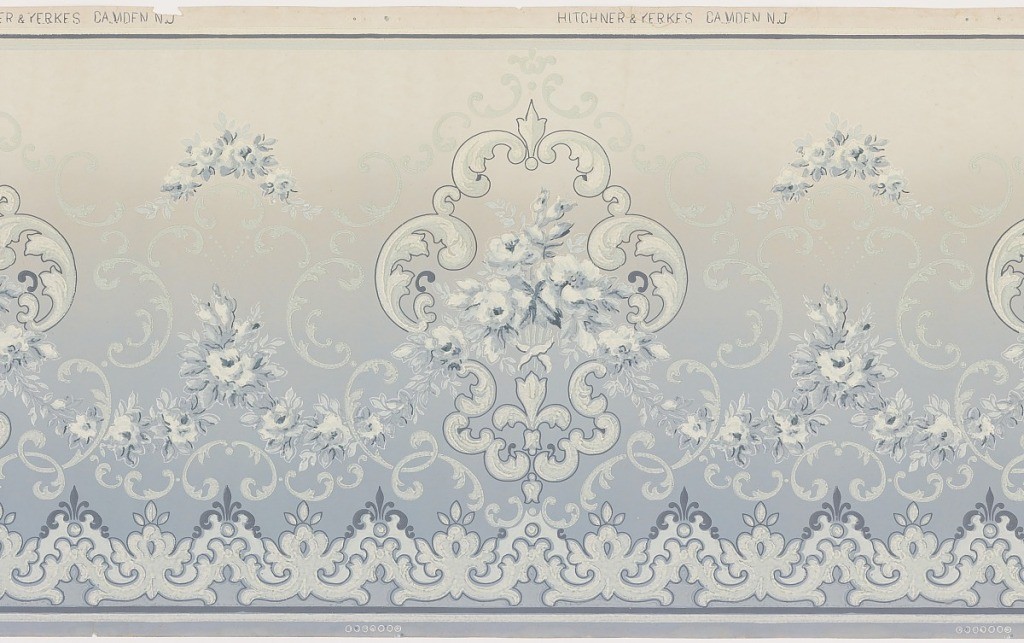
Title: Frieze
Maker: Hitchner and Yerkes
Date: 1905–1915
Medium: Machine-printed paper
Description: A repeating design of cartouches vases of roses all connected by complementery floral vines, all above a continous ancanthus-like vine design, upon an increasingly pale blue ground contained within borders of pale blue and dark blue.